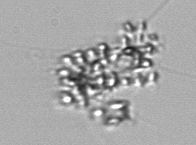
Label: Chaetoceros_didymus_TAG_external_flagellate